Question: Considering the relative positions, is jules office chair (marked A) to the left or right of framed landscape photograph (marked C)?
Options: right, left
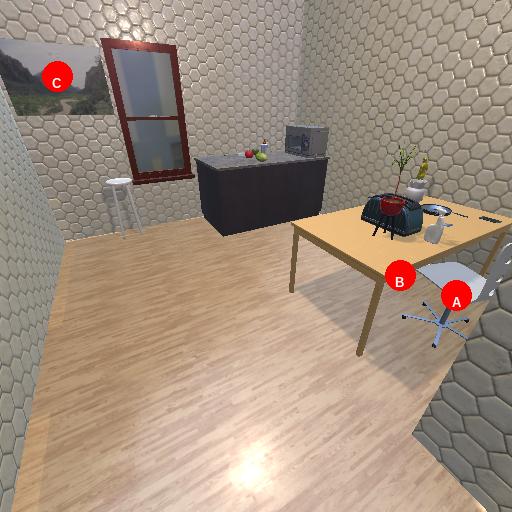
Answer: right